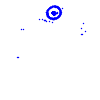
Particle: electron